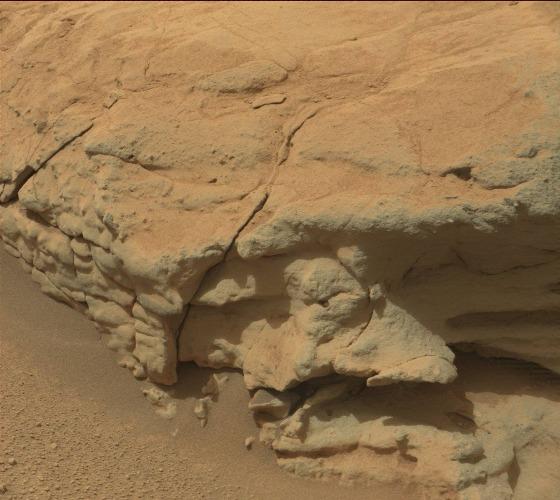
Terrain classes present: Bedrock, Gravel / Sand / Soil, Shadow